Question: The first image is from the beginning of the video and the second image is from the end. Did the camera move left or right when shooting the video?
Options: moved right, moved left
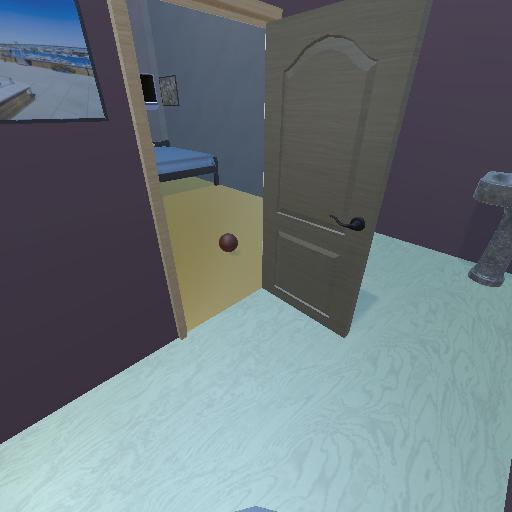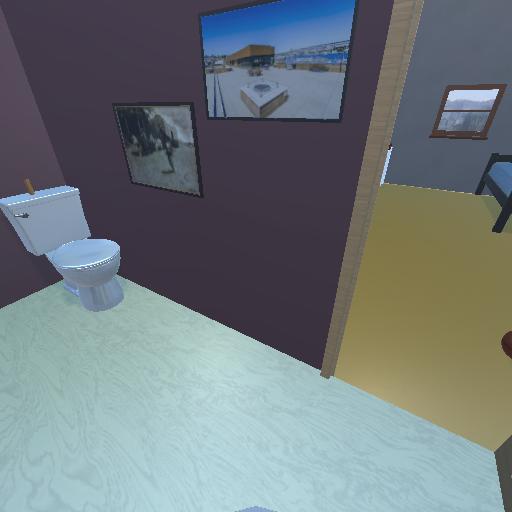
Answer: moved right